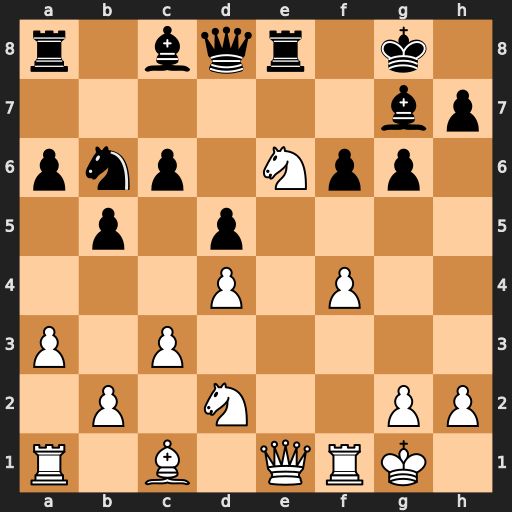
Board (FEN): r1bqr1k1/6bp/pnp1Npp1/1p1p4/3P1P2/P1P5/1P1N2PP/R1B1QRK1
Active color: w
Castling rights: -
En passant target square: -
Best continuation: Nxd8 Rxe1 Rxe1